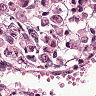
Metastatic tissue present: yes